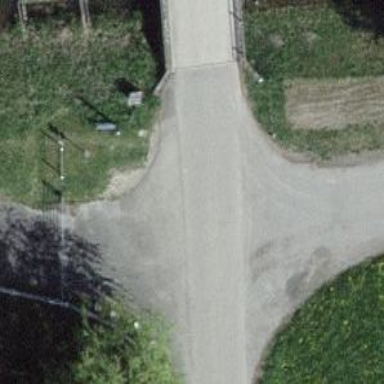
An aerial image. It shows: Gate.